Question: I have the following data model:

And I'd like to have a property on the playlist object that points to its list of songs. Right now I have something like:
'''
self.songs = [self.playlistMemberships valueForKey:@"song"];
'''
But I'm noticing that this is very slow and core data seems to be firing off faults for each individual song. Any thoughts on how to make a single call to pull all the song info? Thanks!
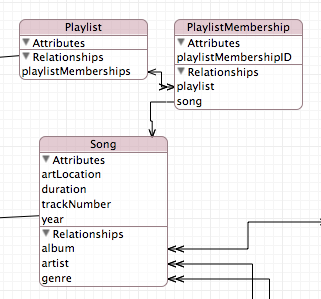
Answer: 'PlaylistMembership' just seems to get in the way -- can you relate 'Playlist' to 'Song' directly and cut out the 'PlaylistMembership'? I think that'd let Core Data fetch all the songs at once rather than fetching all the memberships and then having to go back to get each song.
If you can't or prefer not to get rid of the membership entity, use 'setRelationshipKeyPathsForPrefetching:' to specify that 'song' should be fetched along with the membership.